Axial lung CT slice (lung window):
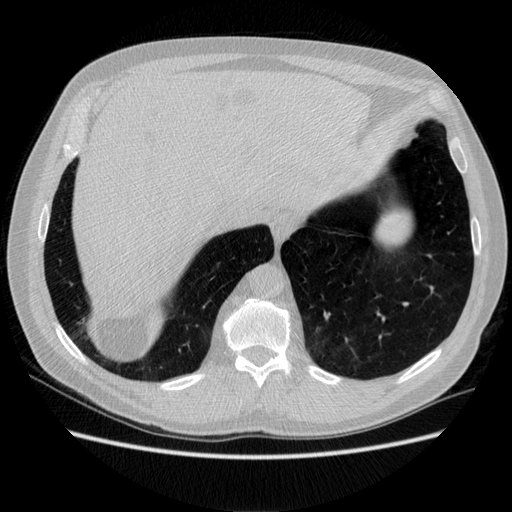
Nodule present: no